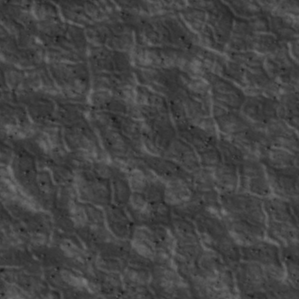
Label: non_frost